Aerial crown-view tile of a tropical tree (Barro Colorado Island, Panama), acquired 20241014:
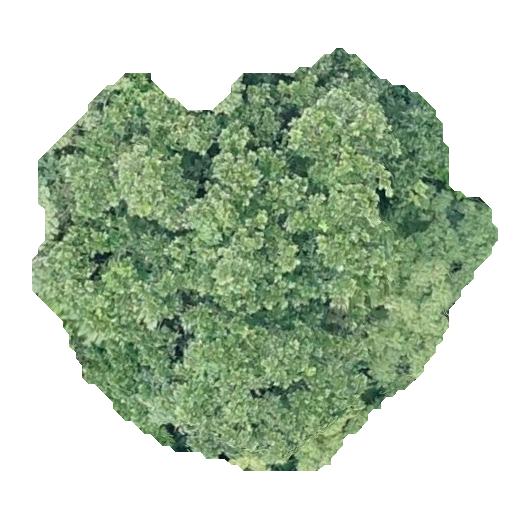
Species: Anacardium excelsum
GBIF accepted scientific name: Anacardium excelsum
Crown area: 212.989 m²